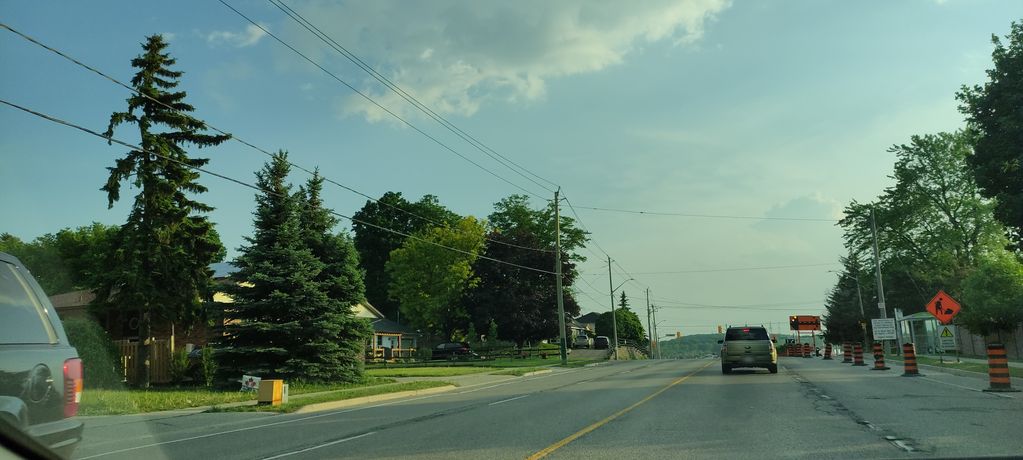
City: kitchener-waterloo